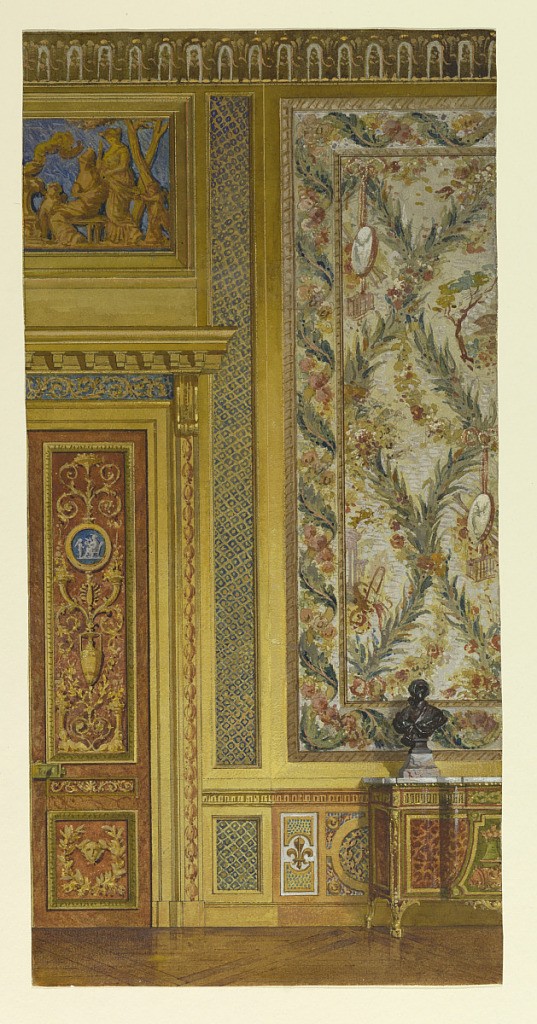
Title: Section of a wall, Queen's bedroom
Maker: Frederick Marschall
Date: ca. 1885
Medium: Brush and watercolor, tempera on heavy paper
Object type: Drawing
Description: Section of wall. Right, large, framed tapestry panel seen partially. Left, portion of doorway, with an overdoor. Panel of gold fiugres on blue ground.